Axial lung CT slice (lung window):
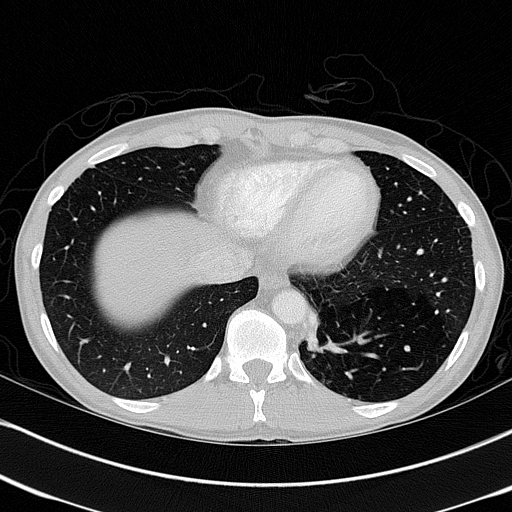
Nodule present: no